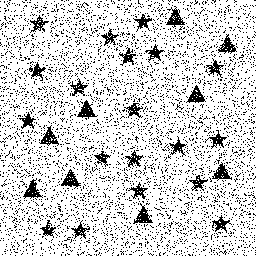
Squares: 0
Triangles: 9
Stars: 19
Total shapes: 28